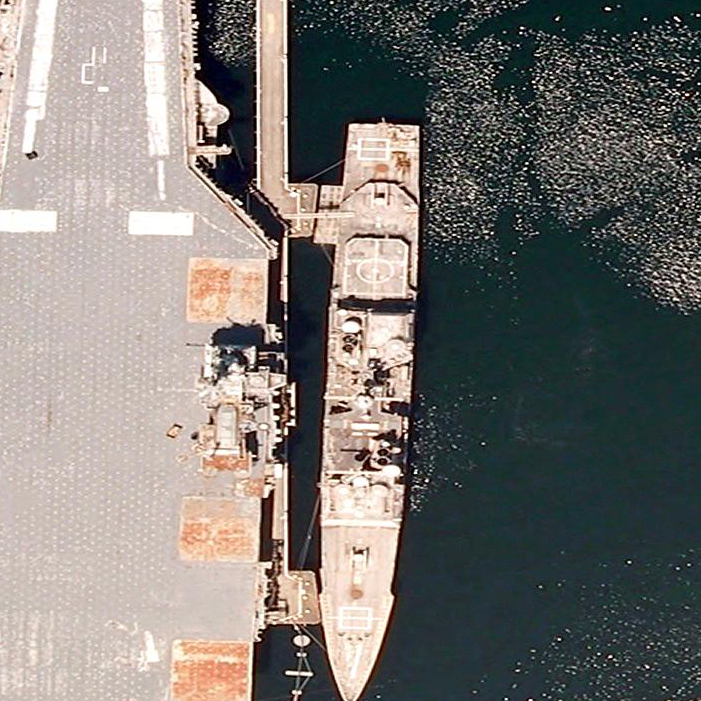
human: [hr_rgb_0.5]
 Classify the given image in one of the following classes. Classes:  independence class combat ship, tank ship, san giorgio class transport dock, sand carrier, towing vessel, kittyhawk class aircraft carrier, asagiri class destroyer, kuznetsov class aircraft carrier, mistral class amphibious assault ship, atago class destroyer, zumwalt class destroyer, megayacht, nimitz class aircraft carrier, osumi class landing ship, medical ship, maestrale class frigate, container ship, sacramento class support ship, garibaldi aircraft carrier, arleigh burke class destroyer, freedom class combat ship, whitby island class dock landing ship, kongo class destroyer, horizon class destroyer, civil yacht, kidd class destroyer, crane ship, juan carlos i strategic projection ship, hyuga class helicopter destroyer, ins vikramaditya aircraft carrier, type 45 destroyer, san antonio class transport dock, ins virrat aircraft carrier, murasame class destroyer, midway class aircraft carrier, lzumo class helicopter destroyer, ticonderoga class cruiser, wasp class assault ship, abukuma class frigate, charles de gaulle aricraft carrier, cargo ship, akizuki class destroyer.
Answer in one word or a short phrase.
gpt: Ticonderoga class cruiser